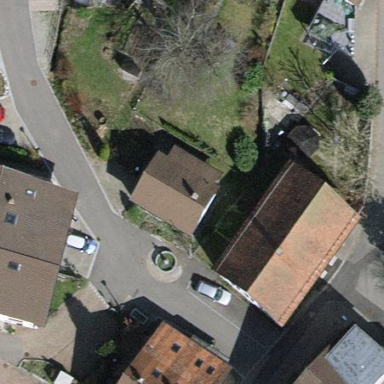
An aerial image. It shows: Detached building.